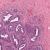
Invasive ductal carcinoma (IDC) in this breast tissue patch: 0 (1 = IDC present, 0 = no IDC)